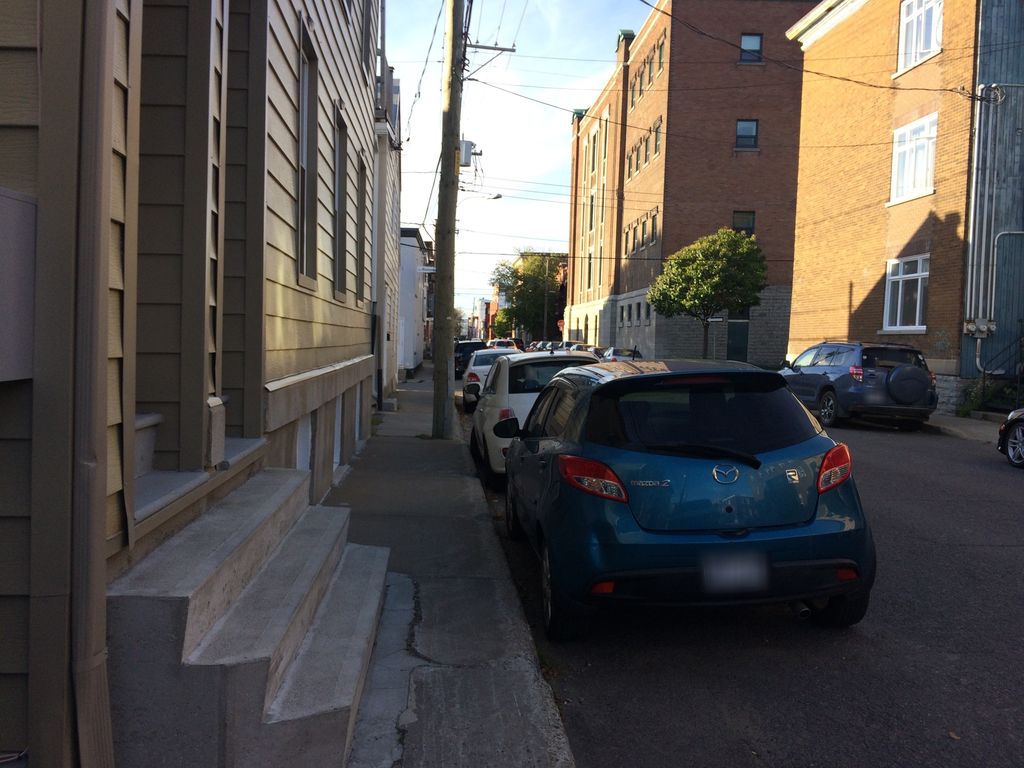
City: quebec_city